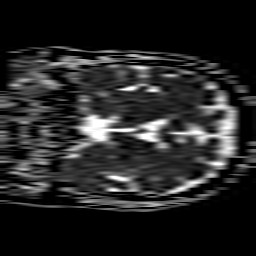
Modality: ADC
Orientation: coronal
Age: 69
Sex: female
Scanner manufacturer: philips
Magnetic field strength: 1.5 T
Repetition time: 3.646 s
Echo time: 0.09255 s